Field crop: maize
Growth stage: 2
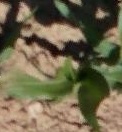
Species: maize